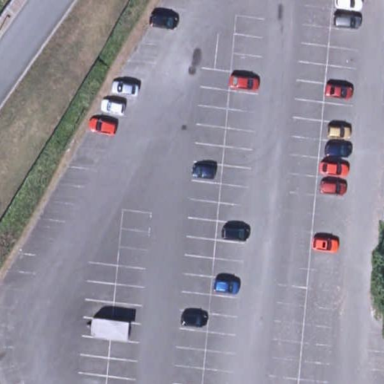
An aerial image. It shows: Parking area with surface.